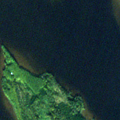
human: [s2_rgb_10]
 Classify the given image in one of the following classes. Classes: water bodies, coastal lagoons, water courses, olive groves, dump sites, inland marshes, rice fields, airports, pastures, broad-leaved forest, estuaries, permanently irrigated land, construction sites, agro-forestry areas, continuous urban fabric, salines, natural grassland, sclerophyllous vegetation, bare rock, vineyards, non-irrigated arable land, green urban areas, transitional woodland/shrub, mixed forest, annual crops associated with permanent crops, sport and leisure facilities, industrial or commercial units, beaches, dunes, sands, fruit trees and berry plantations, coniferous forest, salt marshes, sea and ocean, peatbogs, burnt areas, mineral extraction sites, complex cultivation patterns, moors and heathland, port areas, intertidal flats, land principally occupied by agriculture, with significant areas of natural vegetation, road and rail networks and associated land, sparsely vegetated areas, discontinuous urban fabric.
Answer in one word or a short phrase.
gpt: broad-leaved forest, mixed forest, water bodies